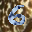
Label: 6